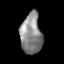
Tissue: prostate
Cell type: T cells
Senescence score: 0.3234
Nuclear area (px): 839
Mean DAPI intensity: 137.969